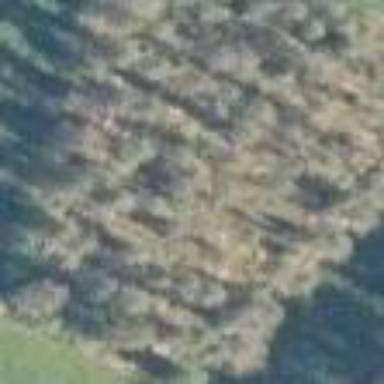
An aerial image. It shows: Forest area.